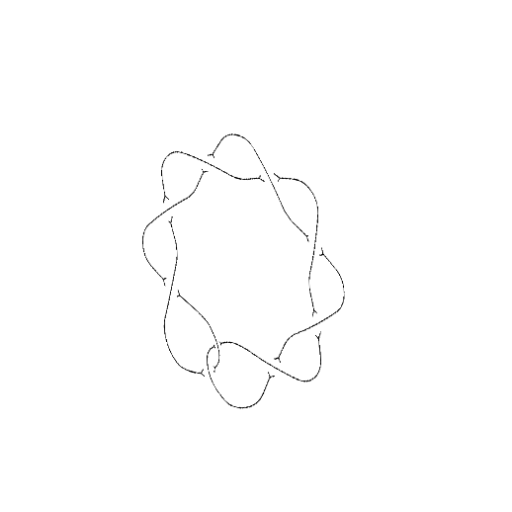
Crossing number: 9